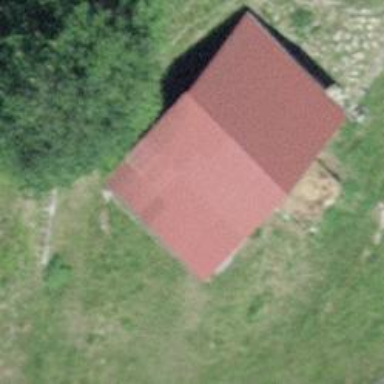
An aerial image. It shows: Rural barn.